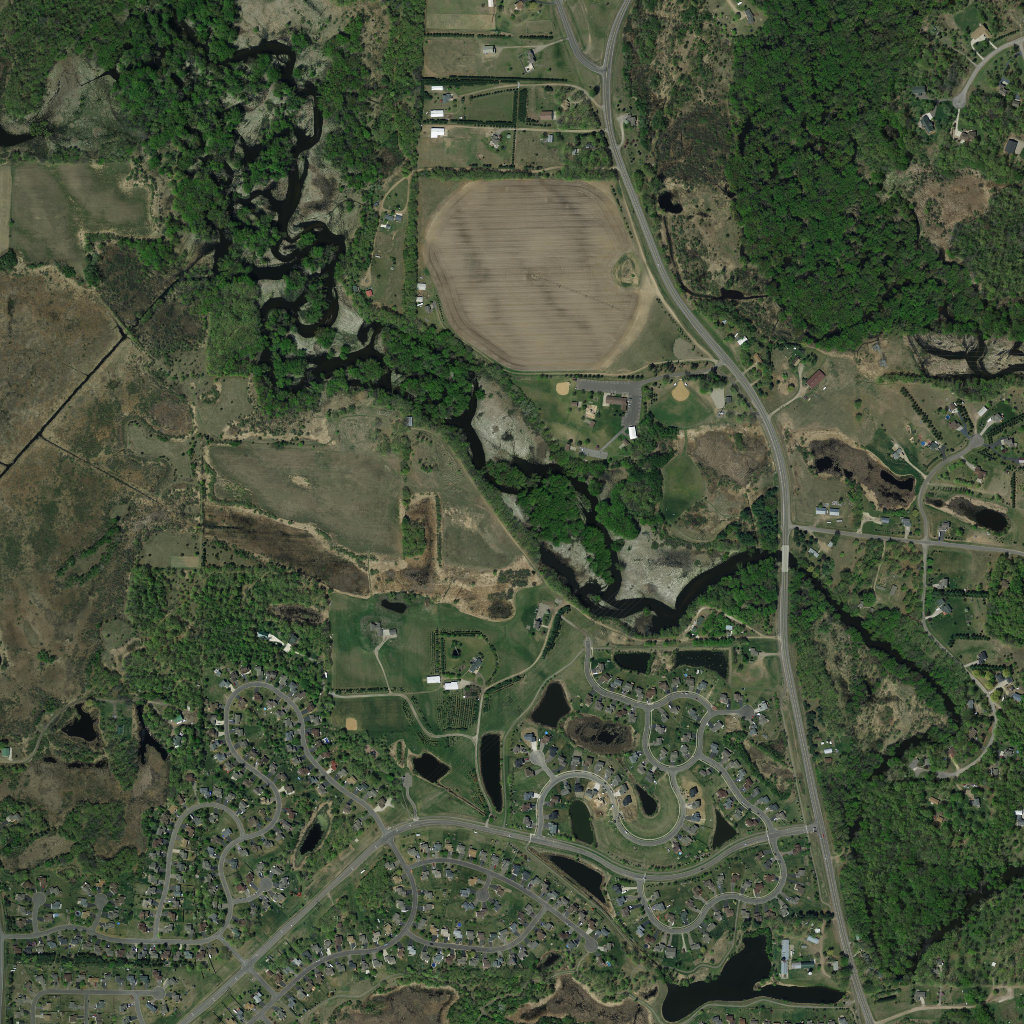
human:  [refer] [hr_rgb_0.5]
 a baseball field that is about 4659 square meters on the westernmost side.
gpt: <box>[[33, 68, 37, 71, 0]]</box>